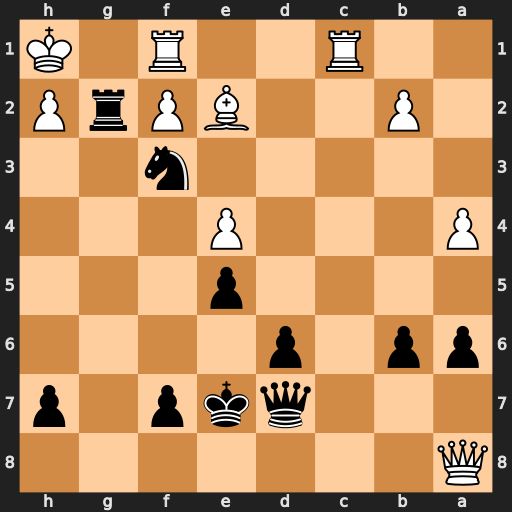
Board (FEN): Q7/3qkp1p/pp1p4/4p3/P3P3/5n2/1P2BPrP/2R2R1K
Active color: b
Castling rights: -
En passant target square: -
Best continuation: Rxh2#